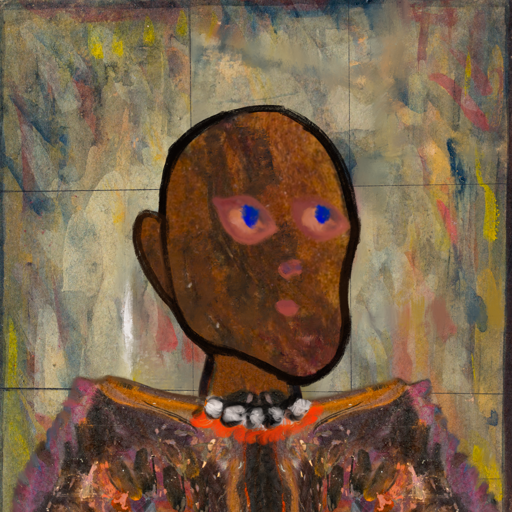
Background: GypsyMother, Head And Neck Side: Mosgoul, Face Side: Mother_And_Son_Mother, Bust: Gypsy_Queen, Hair Side: Blank, Head Accessory: Blank, Second Necklace: Blank, Necklace: An_Impression, Baby: Blank